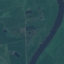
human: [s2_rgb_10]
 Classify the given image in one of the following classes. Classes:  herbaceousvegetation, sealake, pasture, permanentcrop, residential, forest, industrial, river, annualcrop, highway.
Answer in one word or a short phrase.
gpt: River